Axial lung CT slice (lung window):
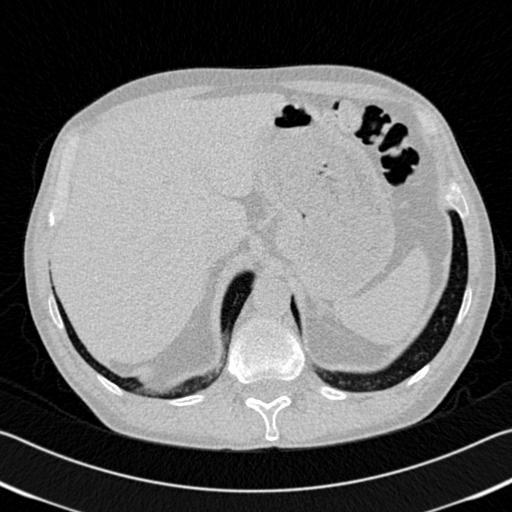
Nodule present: no